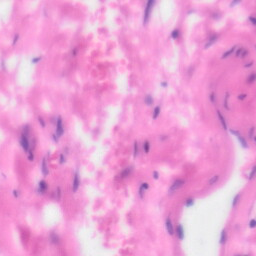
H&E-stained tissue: Kidney